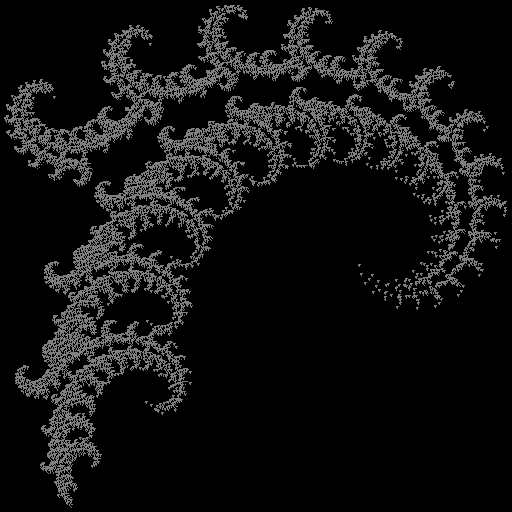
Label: coral